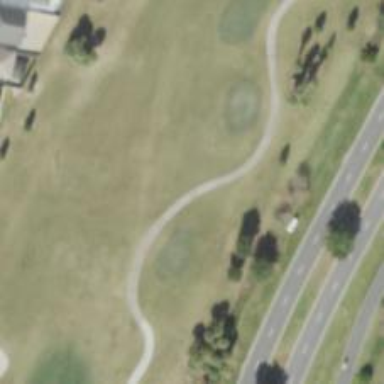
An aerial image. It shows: Golf cartpath that is also road path.